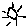
Label: sun